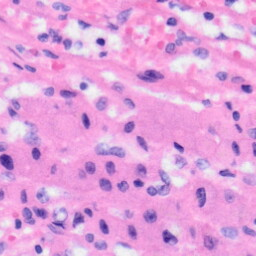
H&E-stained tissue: Liver